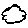
Label: cloud